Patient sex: M
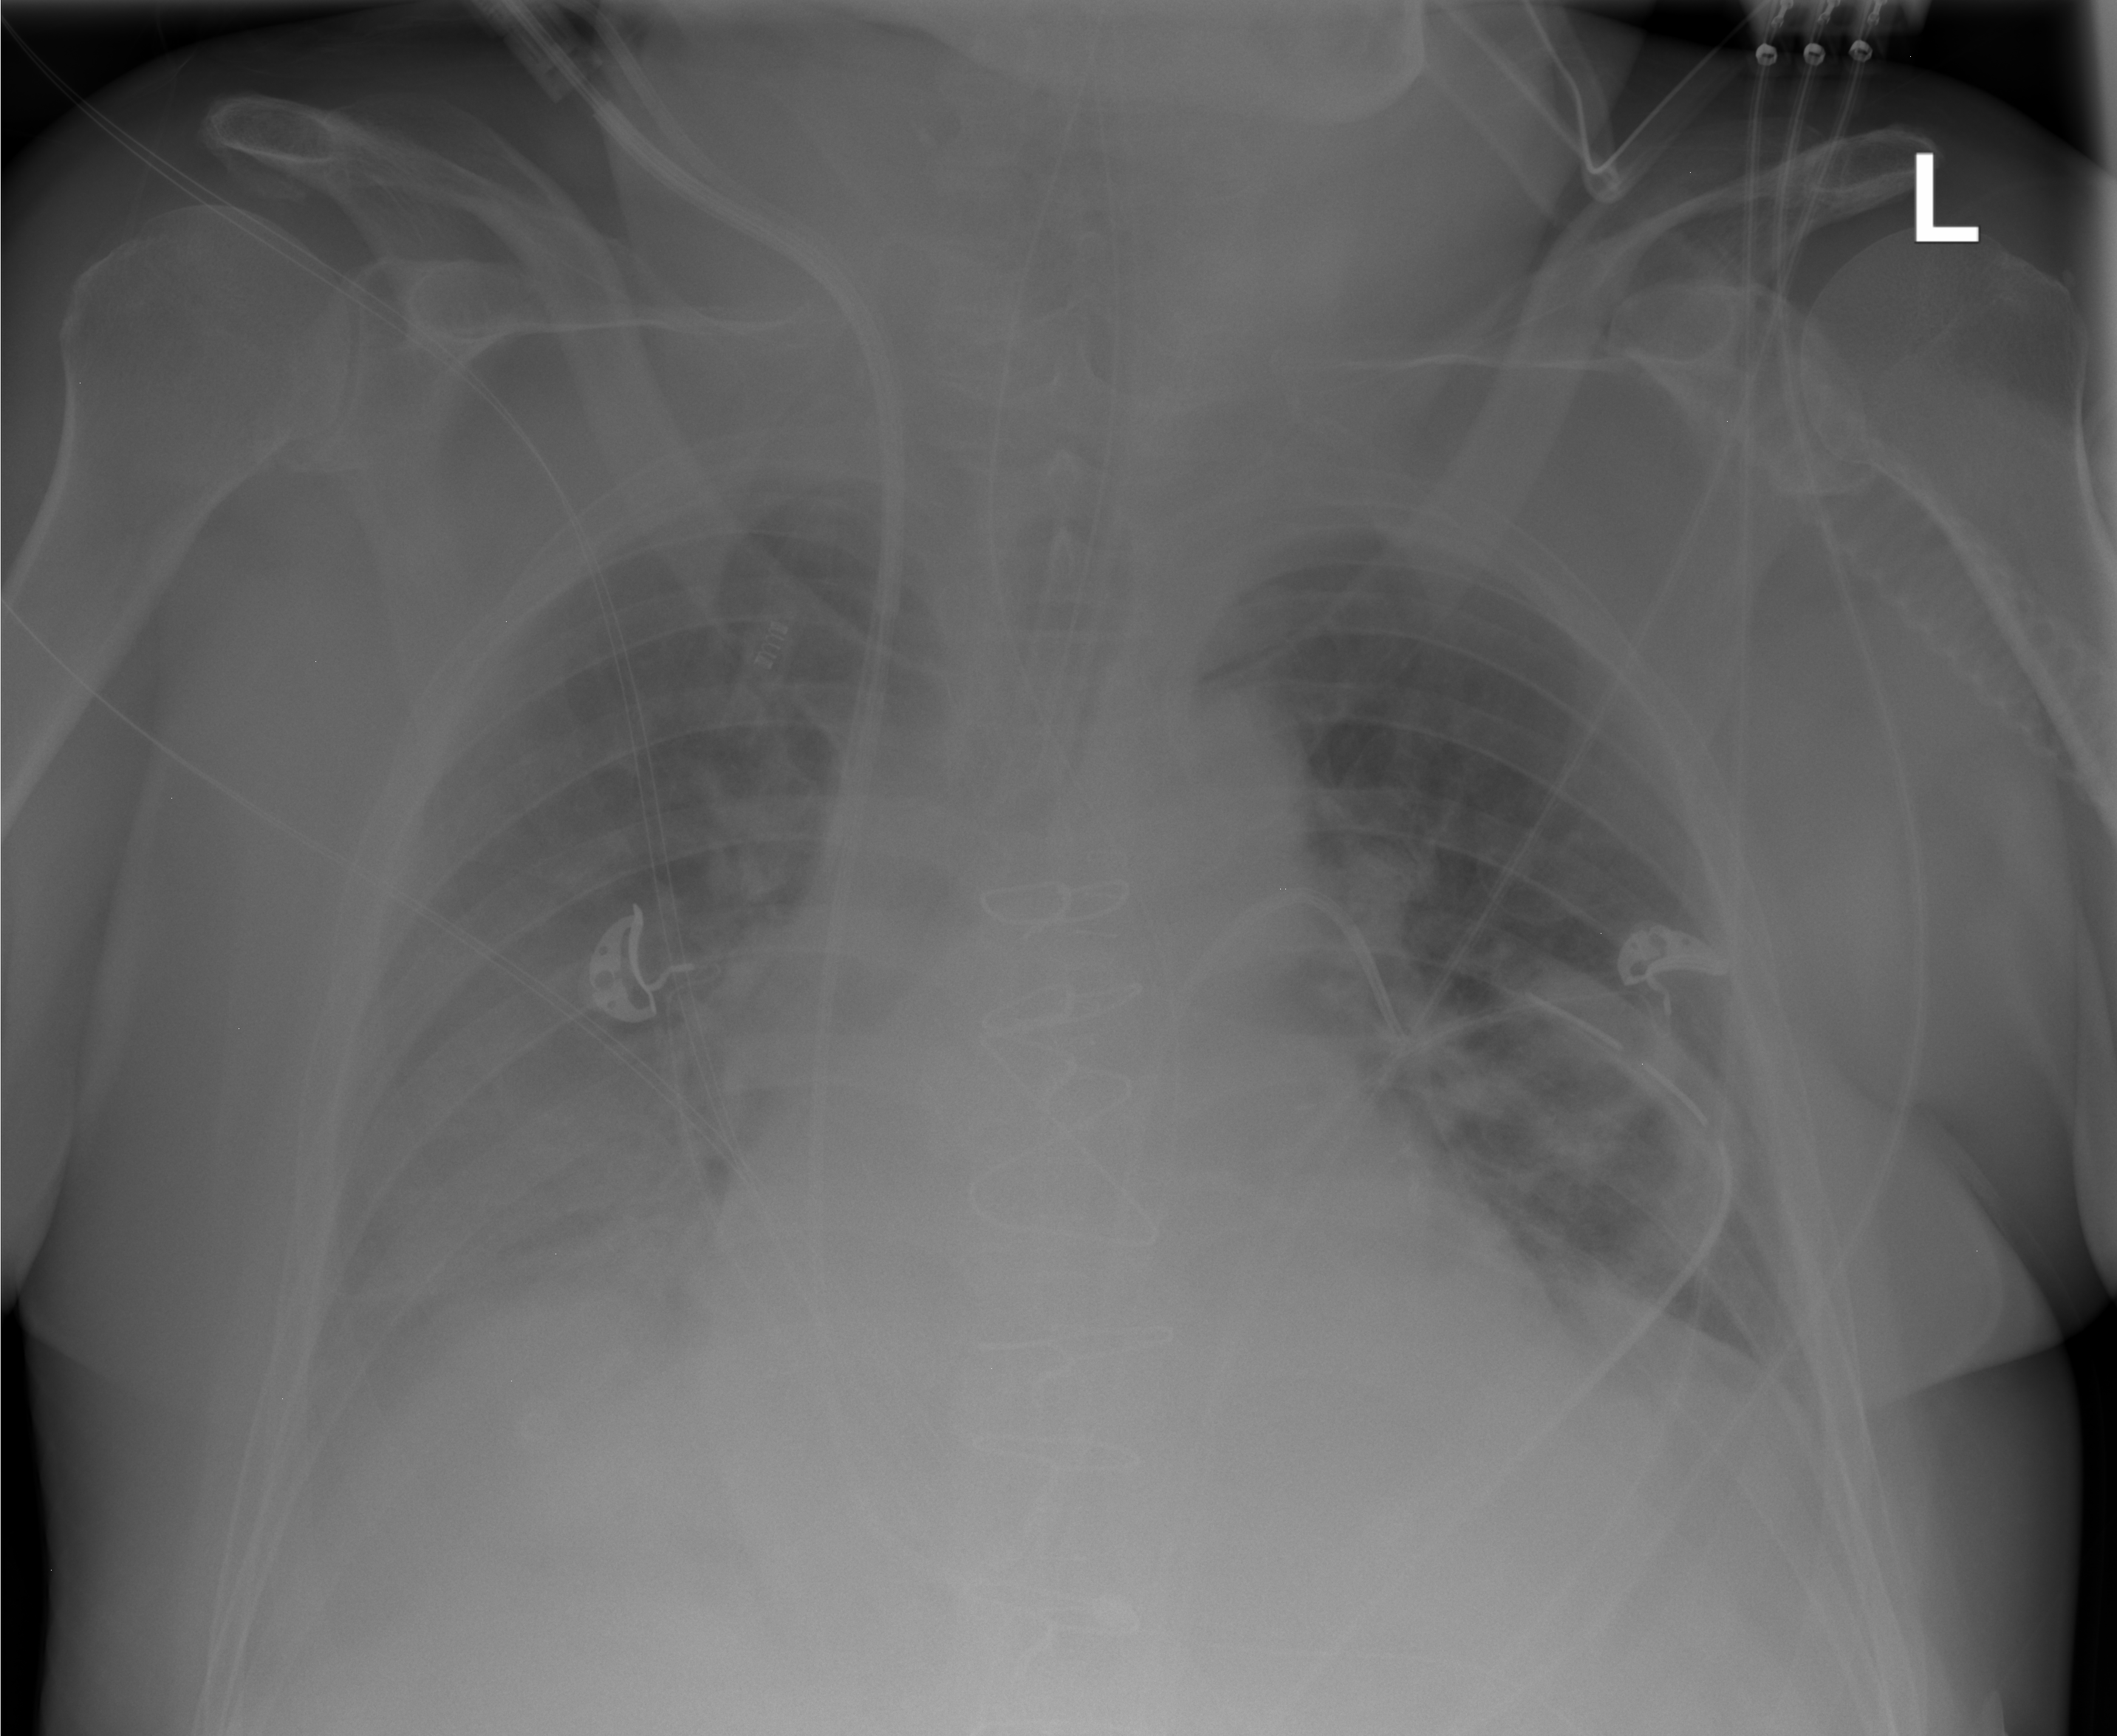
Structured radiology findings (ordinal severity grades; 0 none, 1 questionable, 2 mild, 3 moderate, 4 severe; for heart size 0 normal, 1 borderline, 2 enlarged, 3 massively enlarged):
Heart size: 2
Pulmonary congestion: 3
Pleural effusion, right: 3
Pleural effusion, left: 2
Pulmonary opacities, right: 0
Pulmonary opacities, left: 2
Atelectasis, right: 3
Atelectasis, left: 2